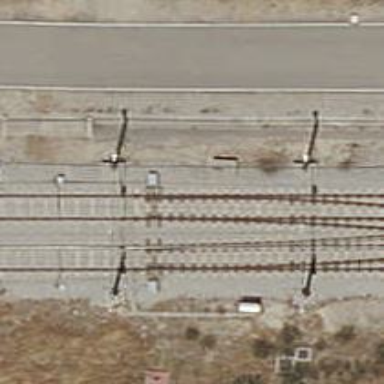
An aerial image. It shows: Railway switch.